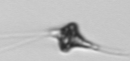
Label: Euglena